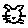
Label: cat